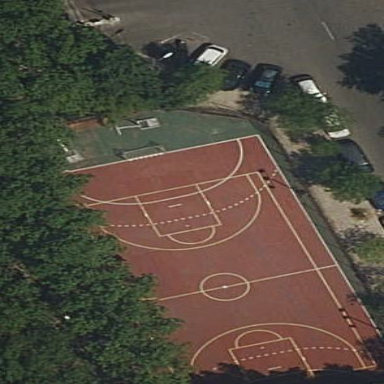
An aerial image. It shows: Sports pitch suitable for futsal and basketball activities.